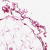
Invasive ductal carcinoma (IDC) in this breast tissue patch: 0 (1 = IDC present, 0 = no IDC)